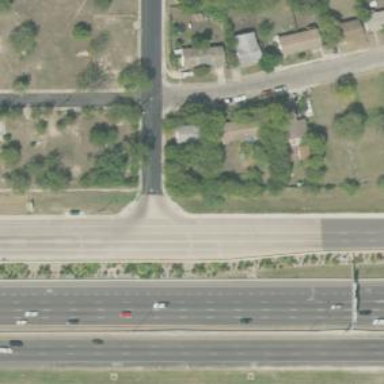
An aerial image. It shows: Secondary road with frontage road.